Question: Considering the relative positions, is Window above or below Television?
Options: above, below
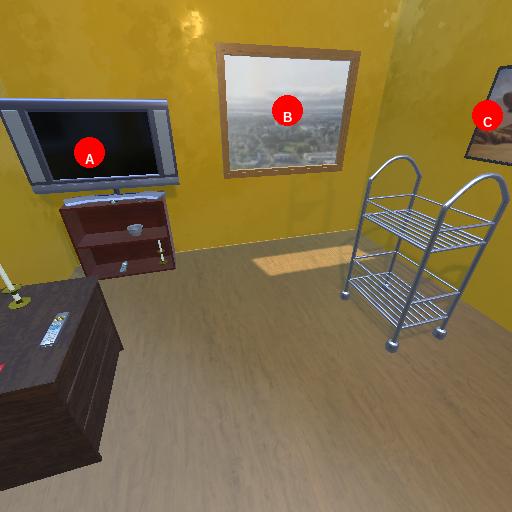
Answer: above